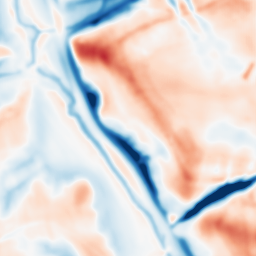
Category: multiscale
Decomposition family: dog_multiscale
Decomposition parameters: sigma_ratio: 1.6
n_scales: 4
base_sigma: 2
Upsampling method: fft_zeropad
Upsampling parameters: scale: 4
Upsampling scale: 4